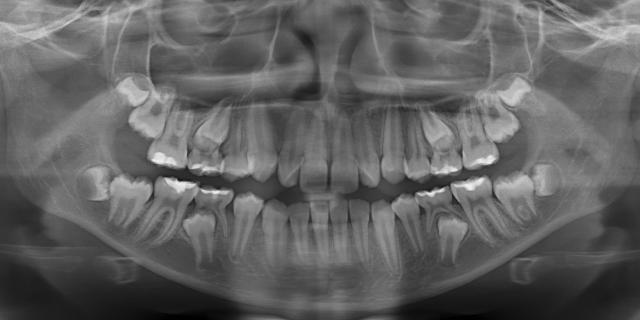
adult